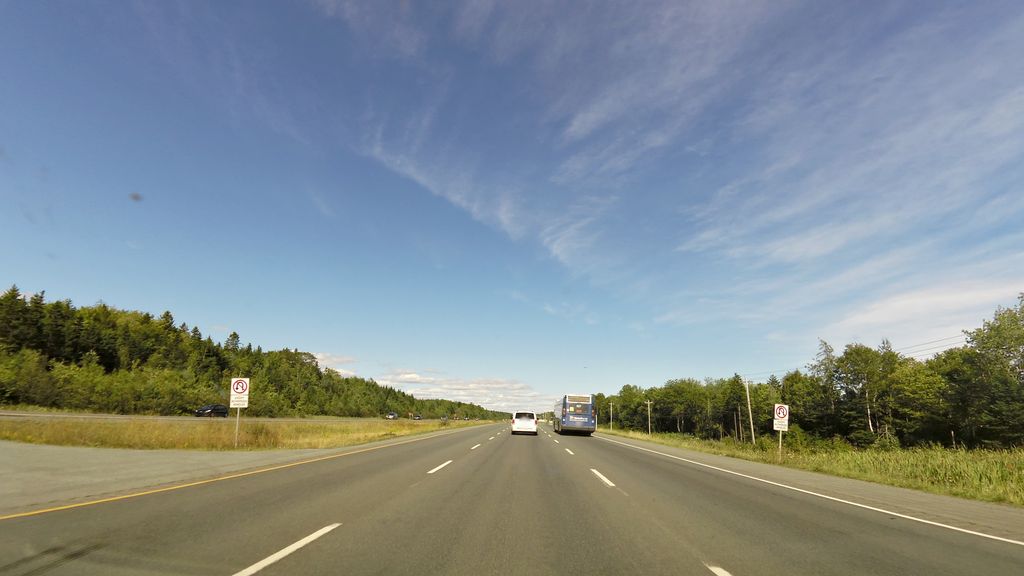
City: halifax